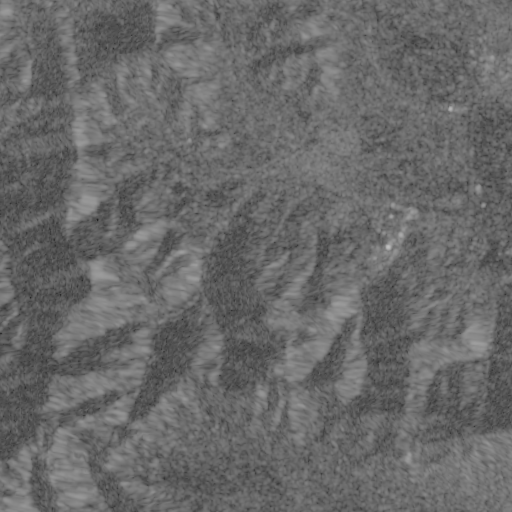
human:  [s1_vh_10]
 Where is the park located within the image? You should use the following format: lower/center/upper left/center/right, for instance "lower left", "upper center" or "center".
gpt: The park is located in the upper right of the image.
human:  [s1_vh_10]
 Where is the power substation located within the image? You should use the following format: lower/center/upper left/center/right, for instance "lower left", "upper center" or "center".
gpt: The power substation is located in the upper right of the image.
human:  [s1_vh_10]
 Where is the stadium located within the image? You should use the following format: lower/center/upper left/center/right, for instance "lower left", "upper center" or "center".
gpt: The stadium is located in the center right of the image.
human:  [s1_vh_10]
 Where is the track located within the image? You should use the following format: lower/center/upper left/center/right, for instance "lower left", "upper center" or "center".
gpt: There is no track in the image.

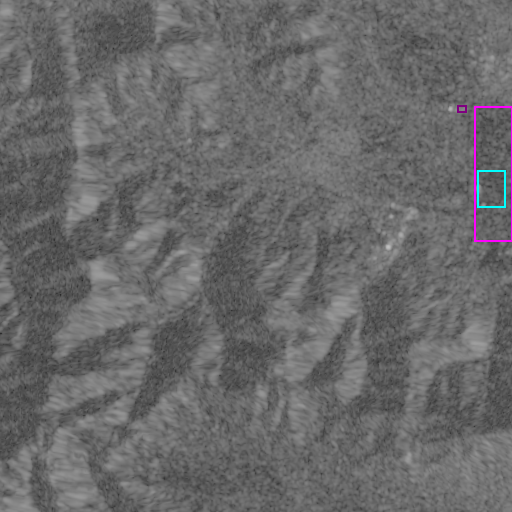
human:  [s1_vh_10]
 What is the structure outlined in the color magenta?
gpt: The structure outlined in magenta is a park.
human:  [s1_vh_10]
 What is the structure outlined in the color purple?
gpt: The structure outlined in purple is a power substation.
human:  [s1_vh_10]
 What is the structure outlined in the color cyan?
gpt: The structure outlined in cyan is a stadium.
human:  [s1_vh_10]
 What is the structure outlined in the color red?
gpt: There is no red outline.